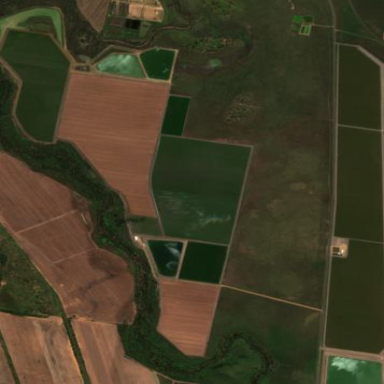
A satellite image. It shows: Farmland with cotton crops.